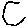
Label: hexagon